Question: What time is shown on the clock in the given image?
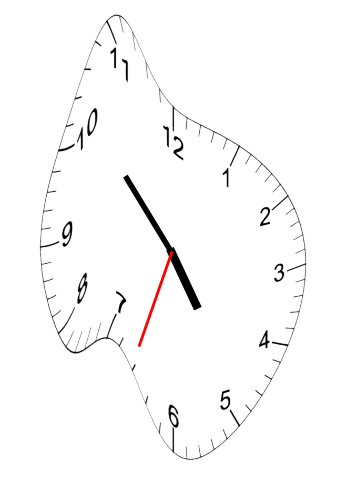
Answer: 04:52:33